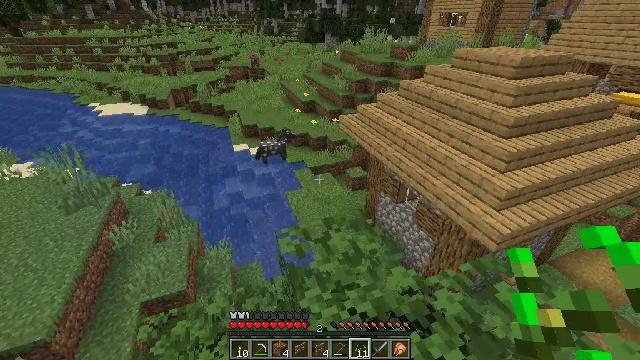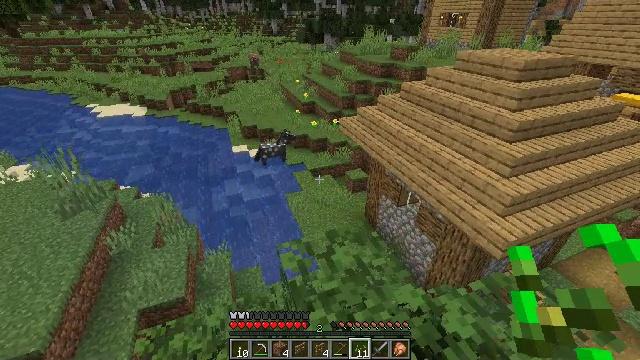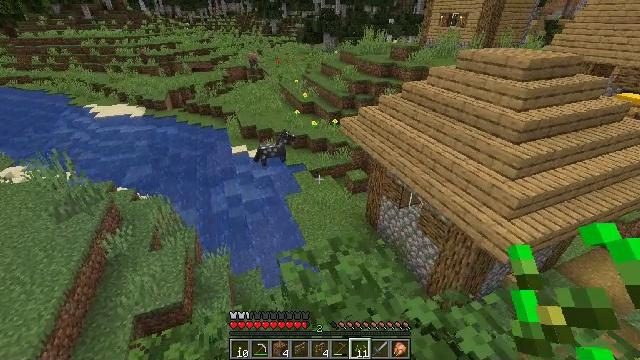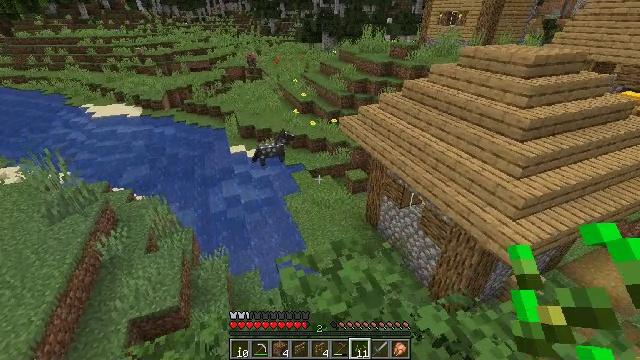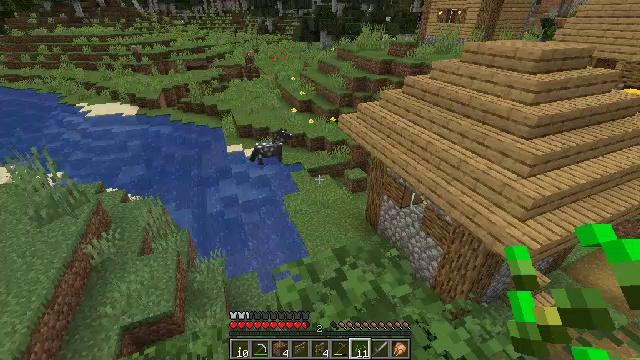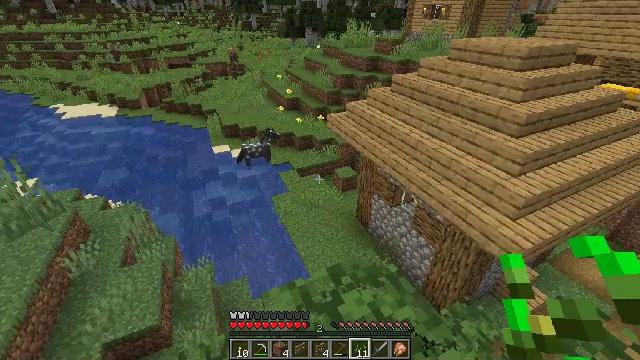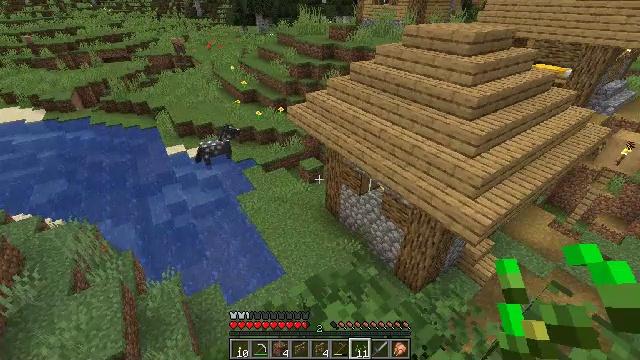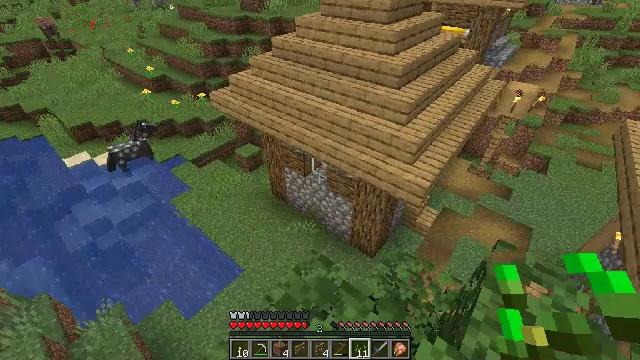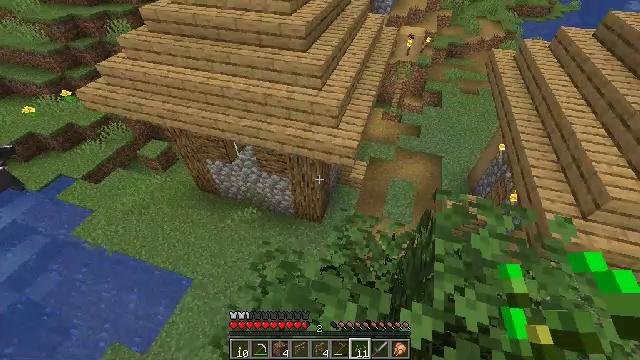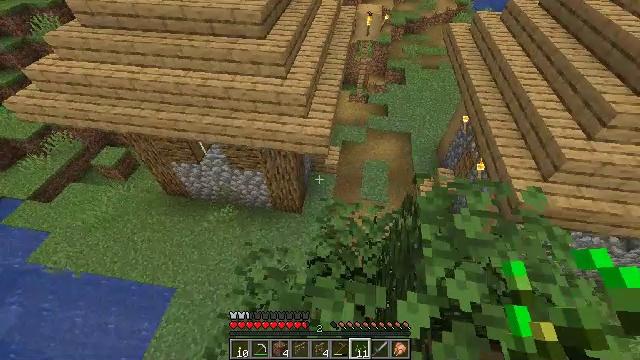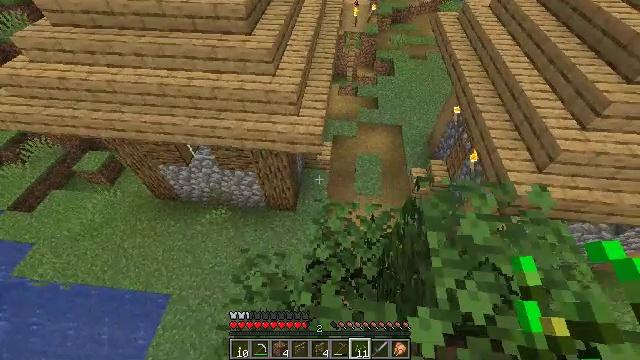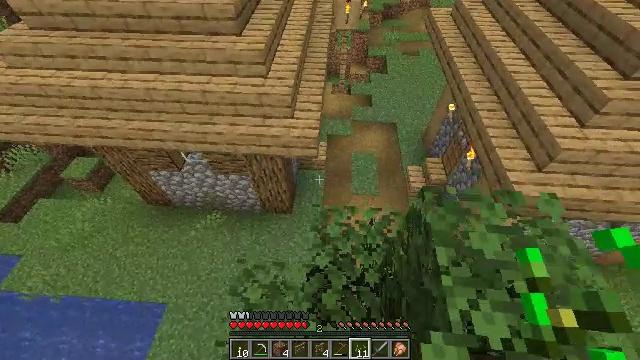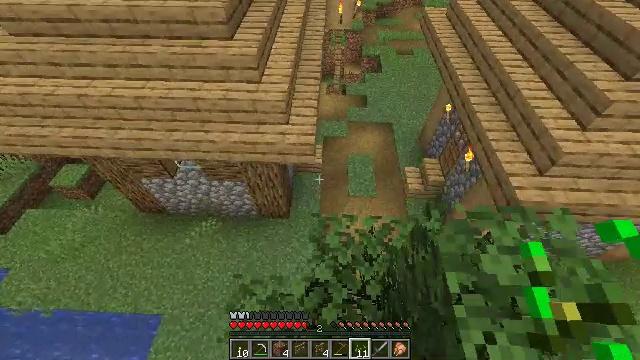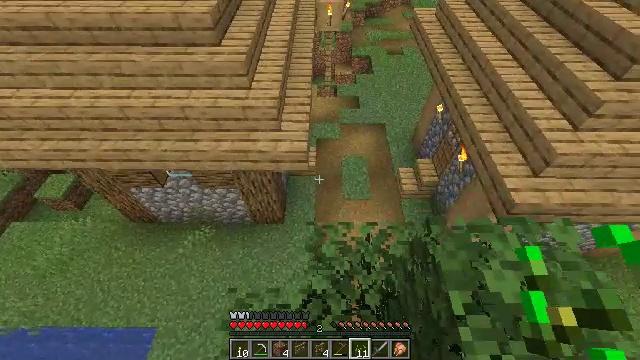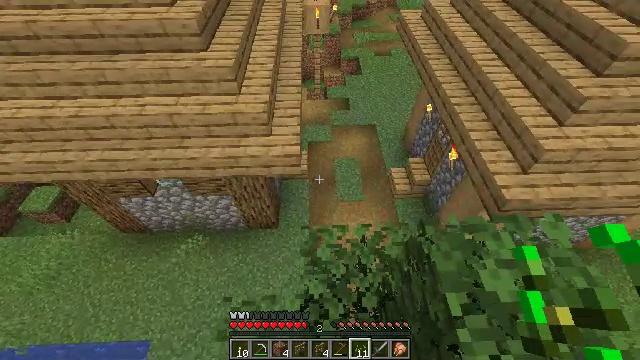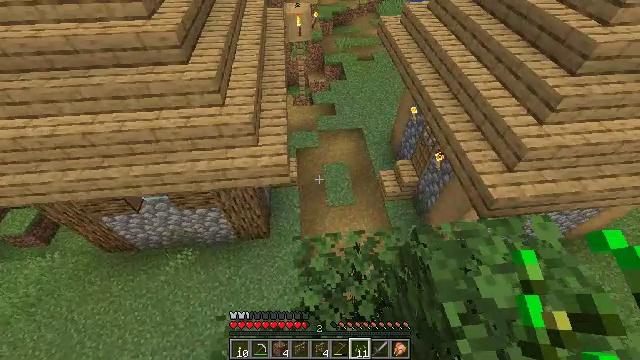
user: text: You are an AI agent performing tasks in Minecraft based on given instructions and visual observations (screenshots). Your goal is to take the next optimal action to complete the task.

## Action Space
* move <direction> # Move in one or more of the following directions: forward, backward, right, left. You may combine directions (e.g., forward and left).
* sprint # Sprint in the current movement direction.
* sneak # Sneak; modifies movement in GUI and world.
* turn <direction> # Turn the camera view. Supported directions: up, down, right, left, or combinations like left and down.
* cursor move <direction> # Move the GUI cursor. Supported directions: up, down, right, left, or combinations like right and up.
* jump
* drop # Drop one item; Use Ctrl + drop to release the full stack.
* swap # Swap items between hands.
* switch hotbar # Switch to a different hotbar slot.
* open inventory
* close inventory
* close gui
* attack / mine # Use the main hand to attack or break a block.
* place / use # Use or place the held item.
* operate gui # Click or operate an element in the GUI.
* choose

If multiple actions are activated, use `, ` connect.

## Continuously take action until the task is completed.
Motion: motion action
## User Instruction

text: Mine the fully grown carrots.
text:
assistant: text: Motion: move forward, jump
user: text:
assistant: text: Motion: move forward
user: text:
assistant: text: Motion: move forward
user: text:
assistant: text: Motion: move forward
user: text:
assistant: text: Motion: move forward, turn right
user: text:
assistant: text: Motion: move forward, turn right and down
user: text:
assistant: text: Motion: move forward, turn right and down
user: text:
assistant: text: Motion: move forward, turn right and down
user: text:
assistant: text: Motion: move forward, turn right and down
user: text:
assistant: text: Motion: move forward, turn right and down
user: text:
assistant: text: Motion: move forward, turn right
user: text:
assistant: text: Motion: turn right
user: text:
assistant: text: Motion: turn right
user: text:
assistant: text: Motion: turn right
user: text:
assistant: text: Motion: move forward, turn right and up
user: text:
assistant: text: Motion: move forward, turn right and up
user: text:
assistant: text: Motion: move forward, turn right and up
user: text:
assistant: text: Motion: move forward, turn right and up
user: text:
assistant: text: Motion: move forward, turn right and up
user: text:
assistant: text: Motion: move forward
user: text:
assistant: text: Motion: move forward
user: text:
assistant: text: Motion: move forward, jump
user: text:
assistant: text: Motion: move forward, jump
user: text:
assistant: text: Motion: move forward, jump
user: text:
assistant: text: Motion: move forward and move right, jump
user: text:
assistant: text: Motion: move forward and move right, jump
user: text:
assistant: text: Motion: move forward and move right, jump
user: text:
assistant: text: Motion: move forward and move right, jump
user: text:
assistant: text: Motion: move forward and move right, jump
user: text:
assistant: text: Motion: move forward and move right, turn right and down, jump